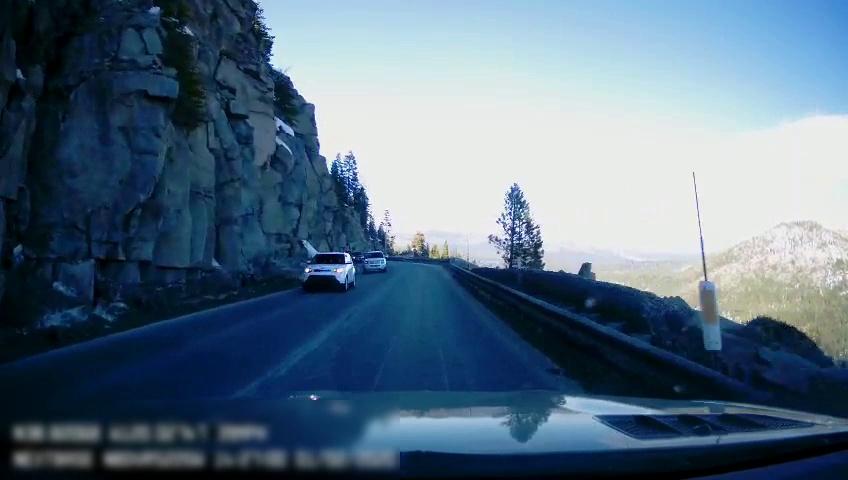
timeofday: Day
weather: Sunny
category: Drivable Space
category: Vehicles | SUV
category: Vehicles | SUV
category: Vehicles | SUV
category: Lanes | Opposite Lane
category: Traffic | Signs